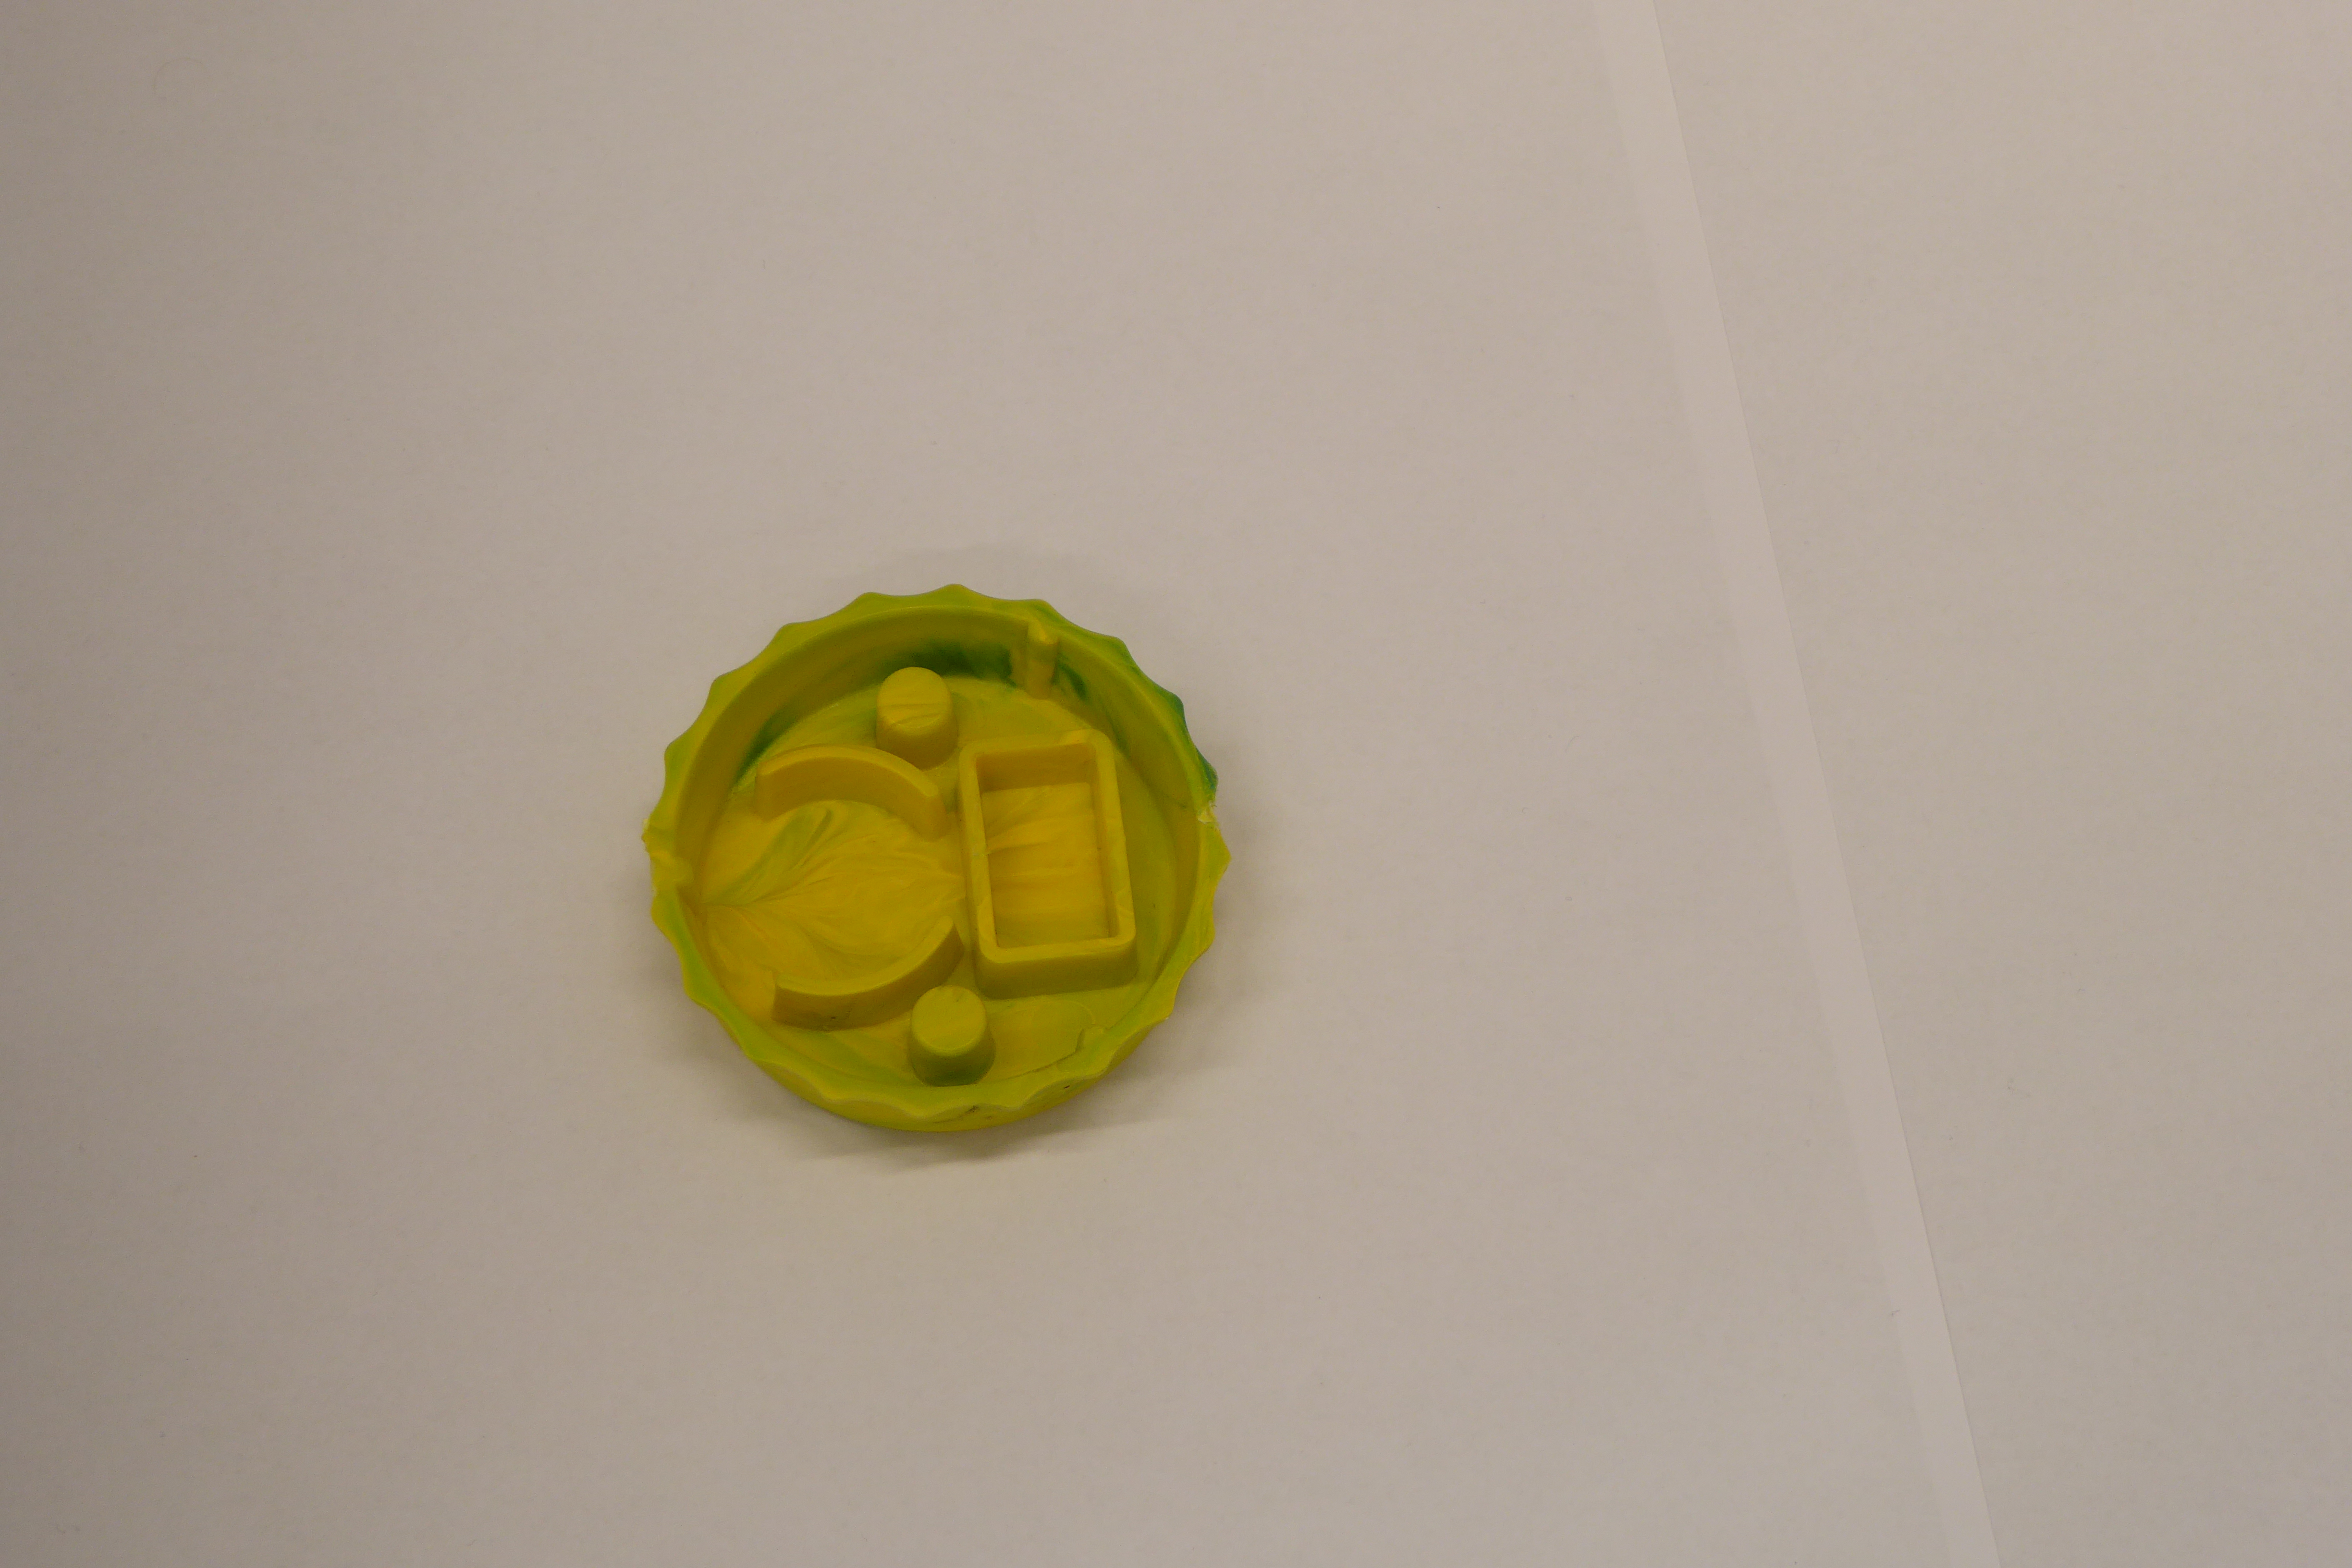
Label: Bottle Opener - Cover